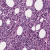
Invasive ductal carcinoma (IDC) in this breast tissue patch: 1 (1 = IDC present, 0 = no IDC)